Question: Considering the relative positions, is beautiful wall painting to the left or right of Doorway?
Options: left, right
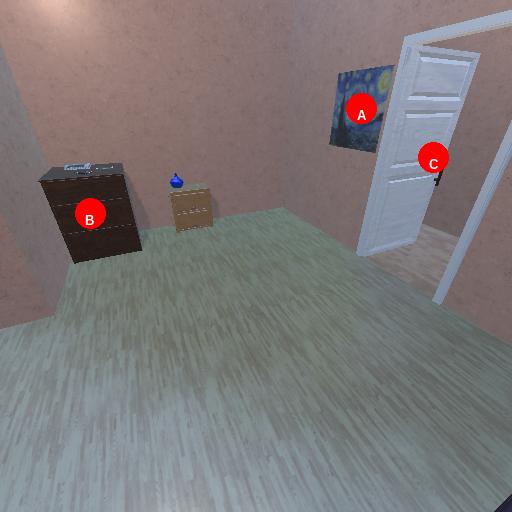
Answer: left